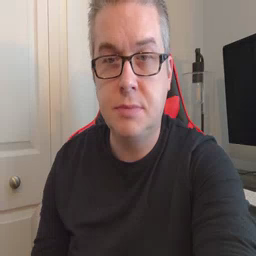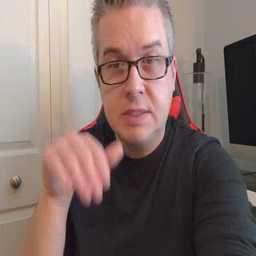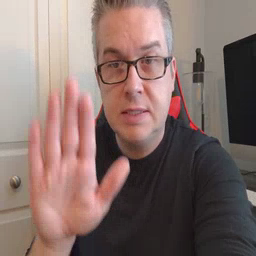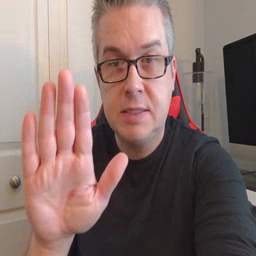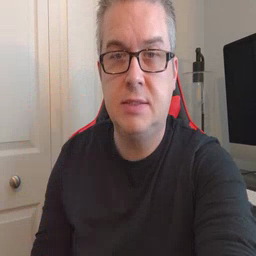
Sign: into